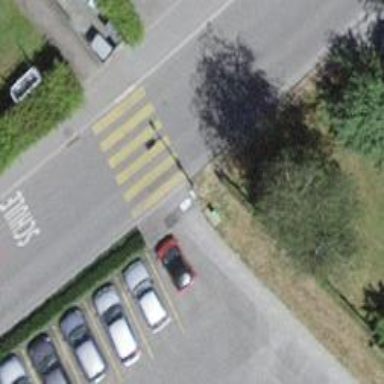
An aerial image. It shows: Marked road crossing.